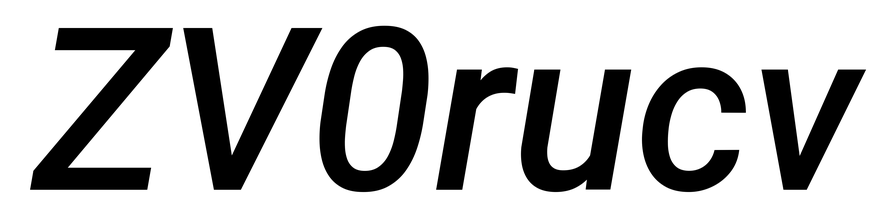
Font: Roboto-Italic_Medium_Italic